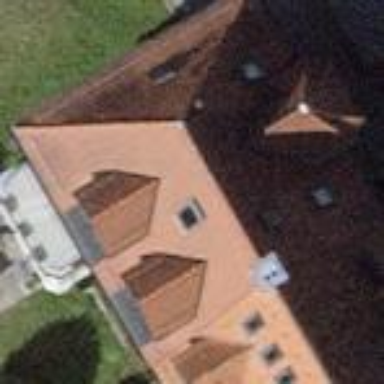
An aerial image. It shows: Building with pyramidal roof. The roof shape is pyramidal.